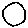
Label: circle